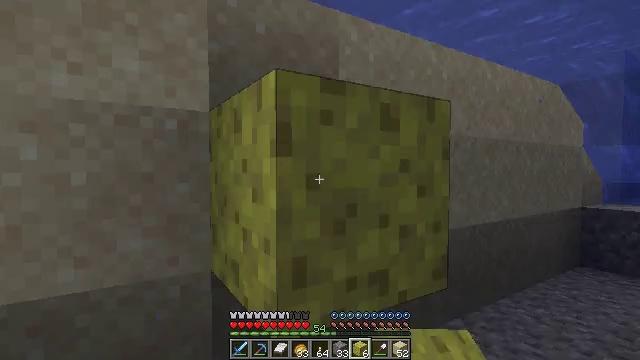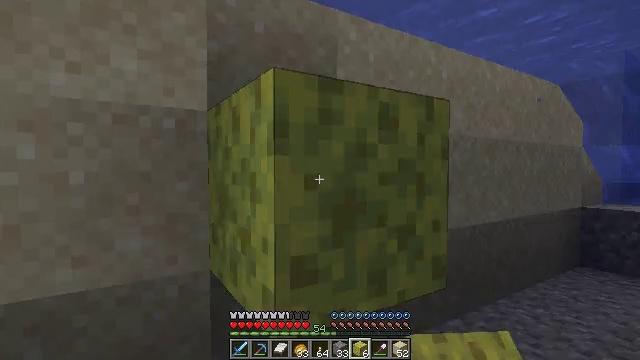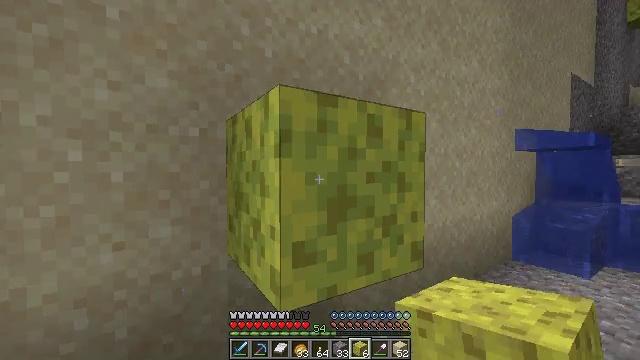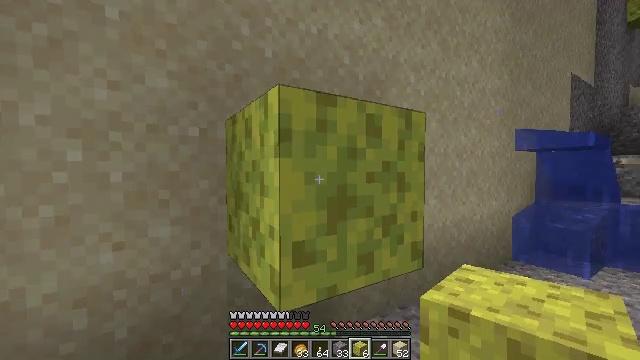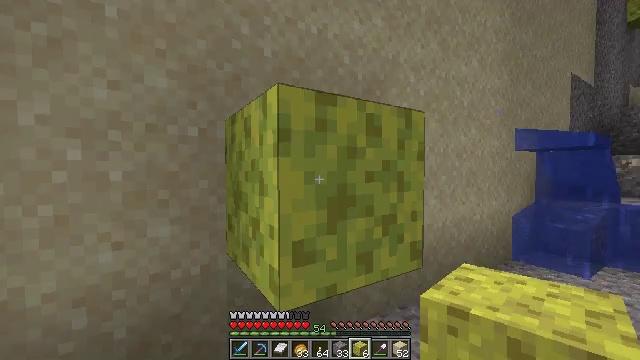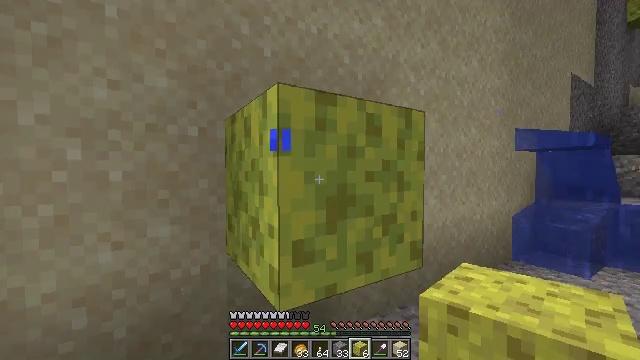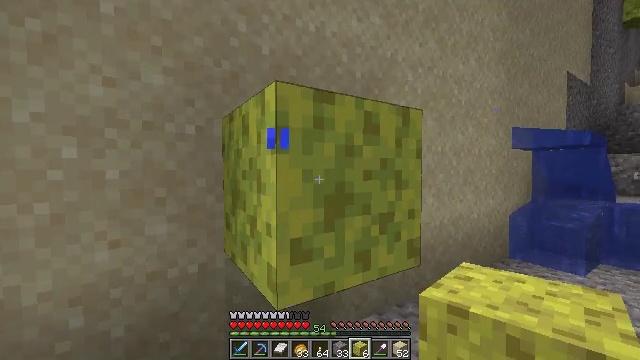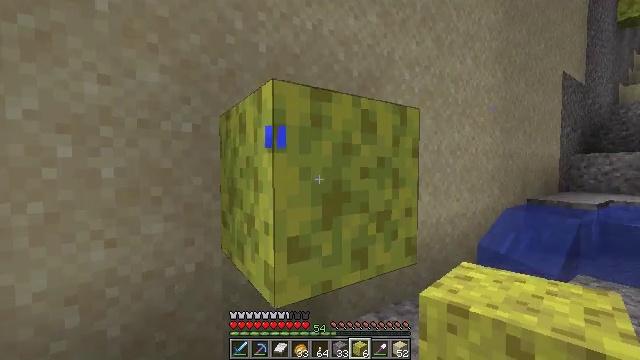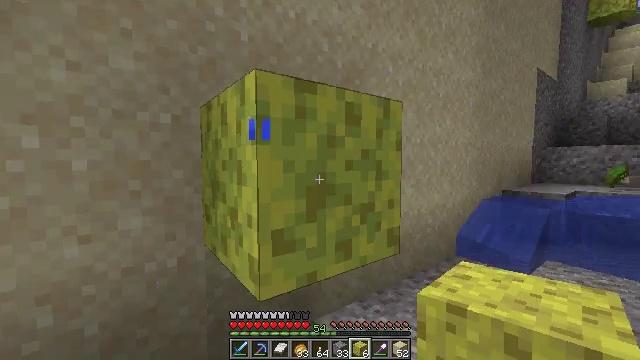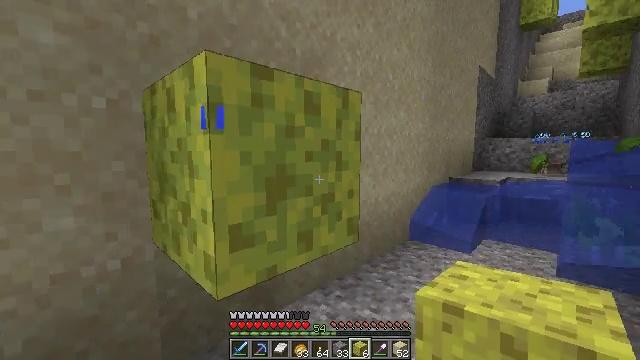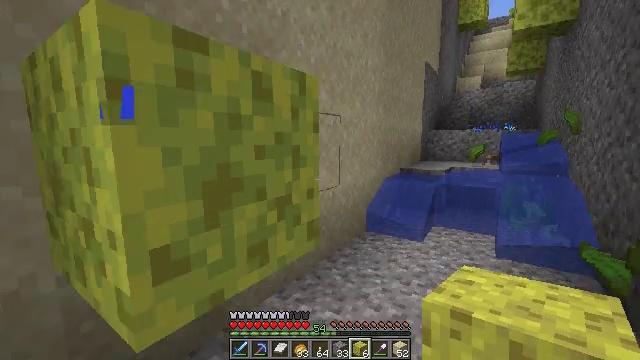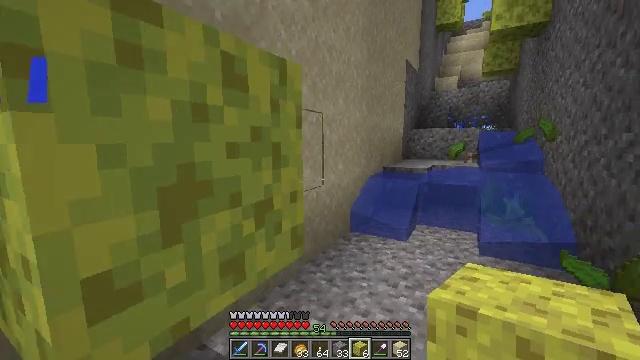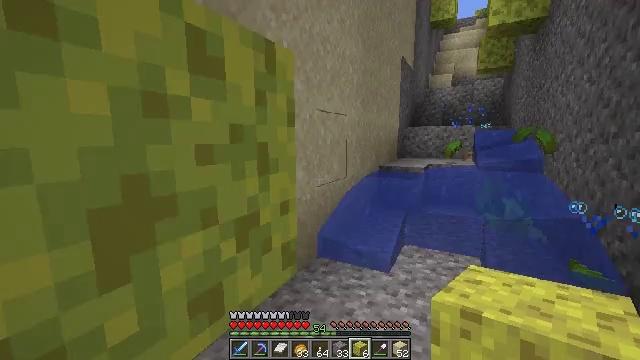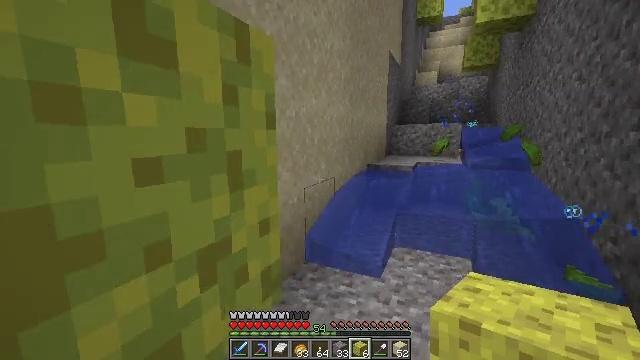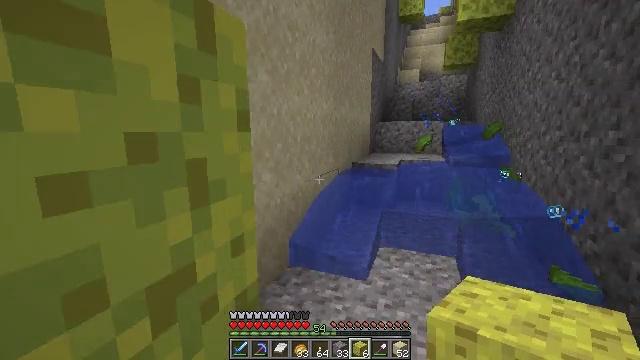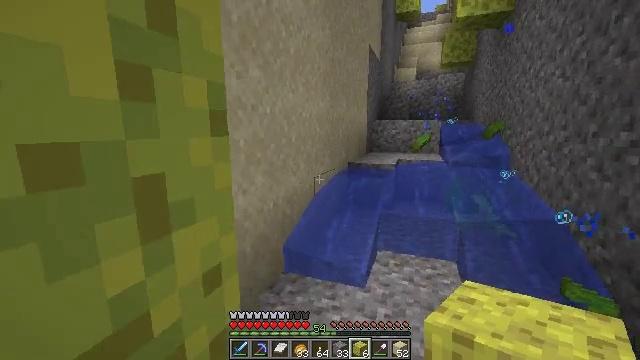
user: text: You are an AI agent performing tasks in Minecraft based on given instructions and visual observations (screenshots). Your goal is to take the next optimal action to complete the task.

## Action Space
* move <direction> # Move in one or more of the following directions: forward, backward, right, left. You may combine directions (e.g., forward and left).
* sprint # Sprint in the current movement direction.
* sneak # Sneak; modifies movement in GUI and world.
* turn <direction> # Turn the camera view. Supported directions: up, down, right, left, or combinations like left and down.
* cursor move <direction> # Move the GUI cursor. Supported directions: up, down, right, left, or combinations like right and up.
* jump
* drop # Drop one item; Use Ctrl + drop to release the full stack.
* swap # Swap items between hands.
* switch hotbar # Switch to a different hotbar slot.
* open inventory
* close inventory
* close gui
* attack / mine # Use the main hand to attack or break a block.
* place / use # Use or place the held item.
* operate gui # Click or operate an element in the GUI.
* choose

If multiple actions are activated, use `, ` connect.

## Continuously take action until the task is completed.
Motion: motion action
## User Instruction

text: Kill mobs in water.
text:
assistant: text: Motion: no_op
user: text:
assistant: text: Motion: no_op
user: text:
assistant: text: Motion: no_op
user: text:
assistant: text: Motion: no_op
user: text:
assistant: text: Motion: no_op
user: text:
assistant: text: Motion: no_op
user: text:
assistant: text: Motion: no_op
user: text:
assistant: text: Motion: turn right and down
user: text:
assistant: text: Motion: move forward, turn right and down
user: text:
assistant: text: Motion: move forward, turn right and down
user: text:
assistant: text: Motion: move forward, turn right
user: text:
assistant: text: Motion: move forward, turn right
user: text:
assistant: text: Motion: move forward, turn right
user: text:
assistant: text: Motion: move forward, turn right
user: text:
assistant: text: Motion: move forward
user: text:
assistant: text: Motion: move forward
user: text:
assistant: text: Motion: move forward
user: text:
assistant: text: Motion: move forward, turn right
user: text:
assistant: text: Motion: move forward, turn right
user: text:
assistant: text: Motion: move forward, turn right
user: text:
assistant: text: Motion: move forward, turn right
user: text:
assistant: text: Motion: move forward, turn right
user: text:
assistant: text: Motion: move forward, turn right and down
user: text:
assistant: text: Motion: move forward, turn right and down
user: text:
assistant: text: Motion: move forward, turn right
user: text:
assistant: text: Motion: move forward, turn right
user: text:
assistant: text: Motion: move forward, turn right
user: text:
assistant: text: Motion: move forward
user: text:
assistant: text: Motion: move forward
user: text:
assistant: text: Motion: move forward, turn left, jump